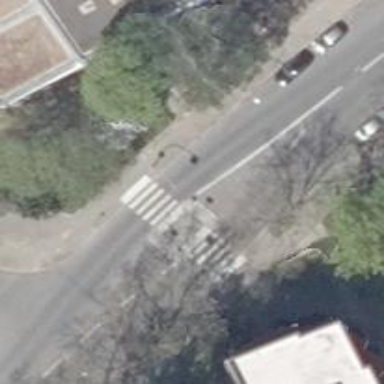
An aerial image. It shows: Marked zebra crossing with island in the middle.